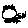
Label: sun